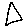
Label: triangle